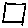
Label: square